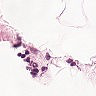
Metastatic tissue present: no